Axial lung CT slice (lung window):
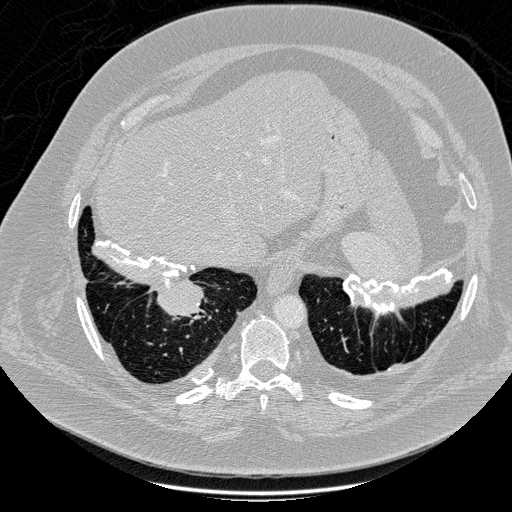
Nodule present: yes
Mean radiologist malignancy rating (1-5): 5